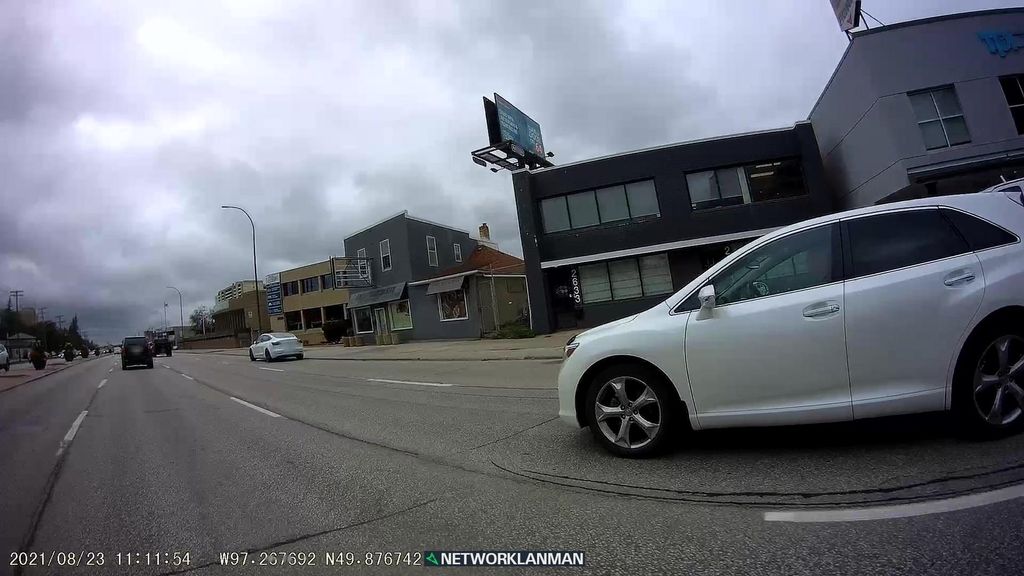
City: winnipeg